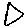
Label: triangle